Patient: sex F, age 39
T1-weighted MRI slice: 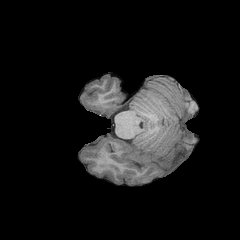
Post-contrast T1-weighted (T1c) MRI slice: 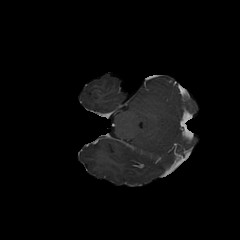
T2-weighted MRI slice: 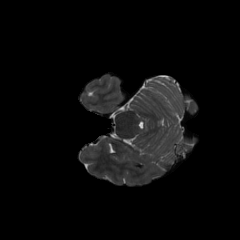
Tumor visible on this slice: no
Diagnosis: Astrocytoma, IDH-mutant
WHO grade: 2